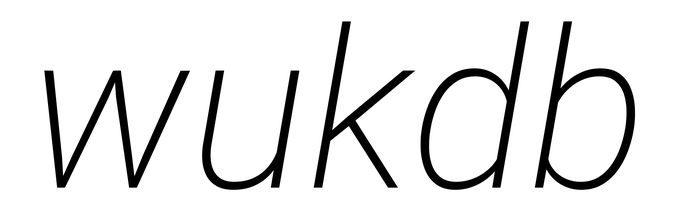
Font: Roboto-Italic_ExtraLight_Italic